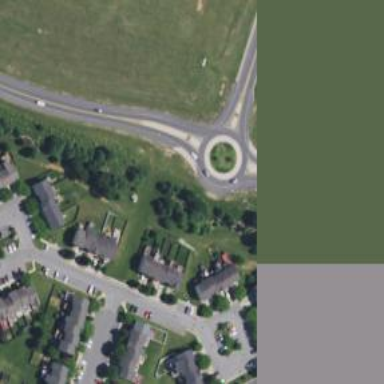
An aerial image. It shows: Roundabout at primary highway.